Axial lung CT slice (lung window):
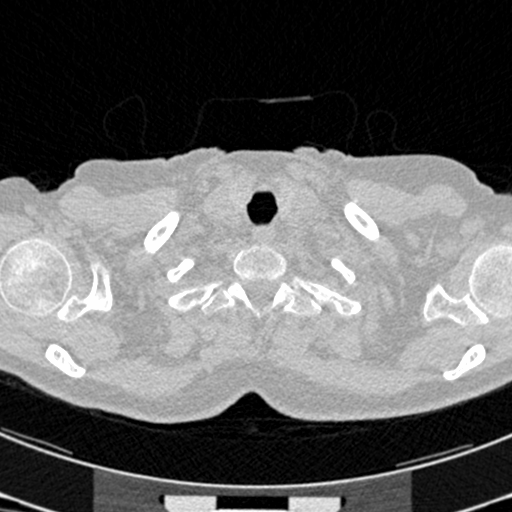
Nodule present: no